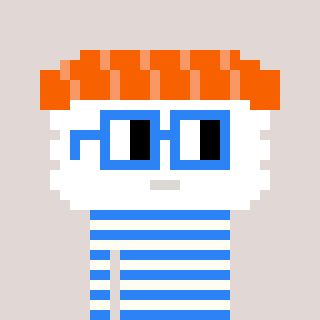
a pixel art character with square blue glasses, a nigiri-shaped head and a grayscale-colored body on a warm background